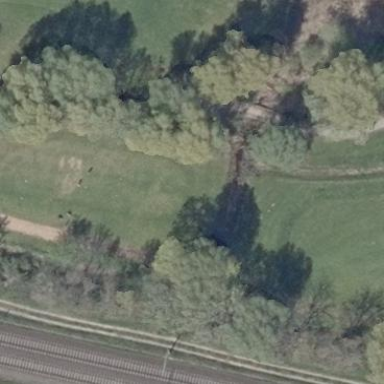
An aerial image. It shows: Golf tee.